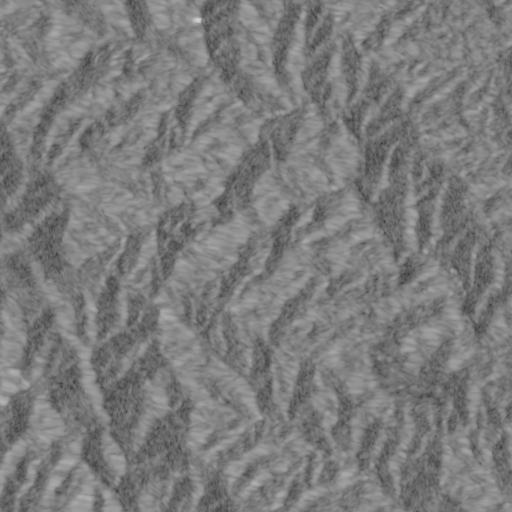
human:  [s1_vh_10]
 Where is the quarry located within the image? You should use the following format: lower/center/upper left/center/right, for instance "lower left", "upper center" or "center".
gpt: The quarry is located in the lower right of the image.
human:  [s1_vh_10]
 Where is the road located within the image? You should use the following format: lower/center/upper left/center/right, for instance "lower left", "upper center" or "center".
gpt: There is no road in the image.

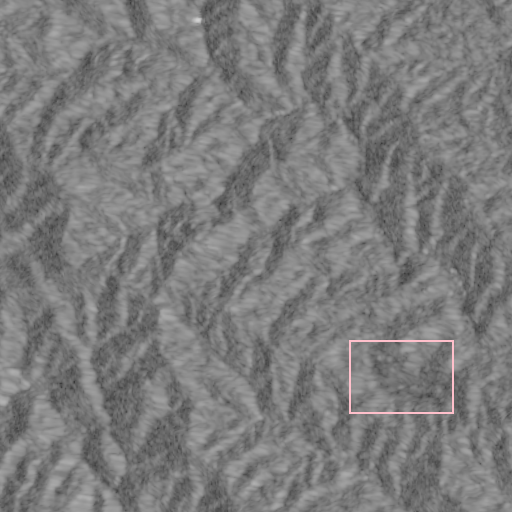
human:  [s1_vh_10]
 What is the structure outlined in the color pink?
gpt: The structure outlined in pink is a quarry.
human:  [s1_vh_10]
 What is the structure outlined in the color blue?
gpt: There is no blue outline.